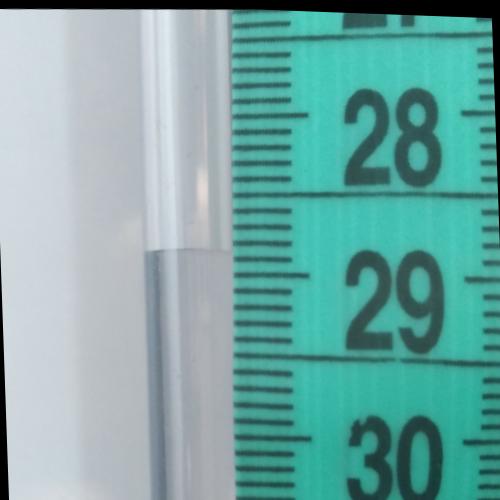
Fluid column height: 28.9 cm